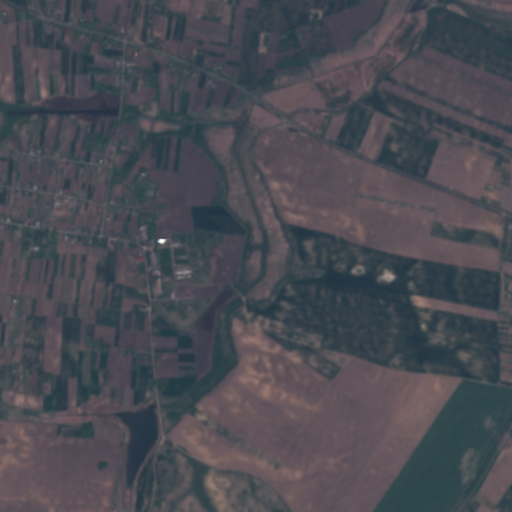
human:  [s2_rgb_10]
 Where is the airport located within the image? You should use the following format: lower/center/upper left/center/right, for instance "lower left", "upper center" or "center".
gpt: The airport is located in the upper left of the image.
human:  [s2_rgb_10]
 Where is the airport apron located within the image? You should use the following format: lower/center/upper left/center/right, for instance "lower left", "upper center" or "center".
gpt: The airport apron is located in the upper center of the image.
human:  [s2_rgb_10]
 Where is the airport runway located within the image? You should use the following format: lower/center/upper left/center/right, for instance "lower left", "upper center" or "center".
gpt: The airport runway is located in the upper left of the image.
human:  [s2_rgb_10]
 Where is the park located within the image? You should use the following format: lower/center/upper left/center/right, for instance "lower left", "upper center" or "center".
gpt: The park is located in the center left of the image.
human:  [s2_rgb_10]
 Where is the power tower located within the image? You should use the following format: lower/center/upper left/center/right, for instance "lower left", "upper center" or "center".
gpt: There is no power tower in the image.